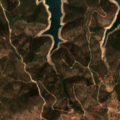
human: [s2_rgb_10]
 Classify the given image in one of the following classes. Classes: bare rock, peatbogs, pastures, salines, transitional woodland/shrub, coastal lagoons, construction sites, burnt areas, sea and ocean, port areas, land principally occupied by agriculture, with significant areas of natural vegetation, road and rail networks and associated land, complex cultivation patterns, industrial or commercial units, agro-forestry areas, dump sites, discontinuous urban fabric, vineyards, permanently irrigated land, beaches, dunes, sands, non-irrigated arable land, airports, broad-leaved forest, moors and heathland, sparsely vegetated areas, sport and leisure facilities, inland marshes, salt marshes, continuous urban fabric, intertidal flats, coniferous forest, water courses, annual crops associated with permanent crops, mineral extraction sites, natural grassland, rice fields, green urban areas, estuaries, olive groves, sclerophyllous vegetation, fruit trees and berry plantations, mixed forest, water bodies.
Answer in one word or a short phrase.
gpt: broad-leaved forest, sclerophyllous vegetation, transitional woodland/shrub, water bodies